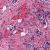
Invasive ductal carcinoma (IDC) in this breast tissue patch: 1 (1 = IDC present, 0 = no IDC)